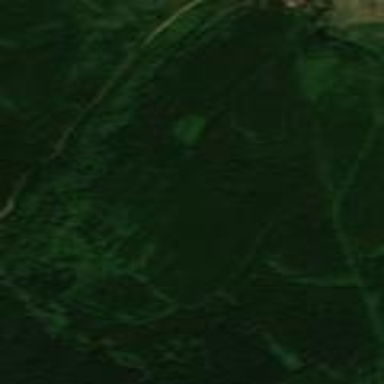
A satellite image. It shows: Mixed woodland area with various types of leaves.